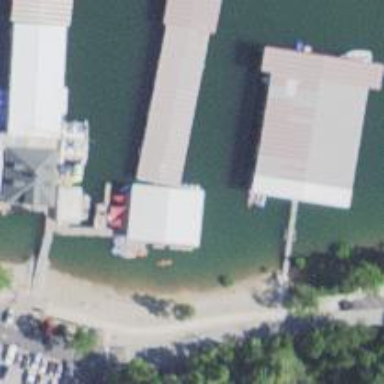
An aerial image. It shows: Man-made pier.